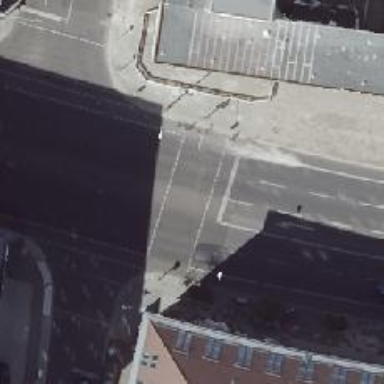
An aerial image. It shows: Crossing with traffic signals.